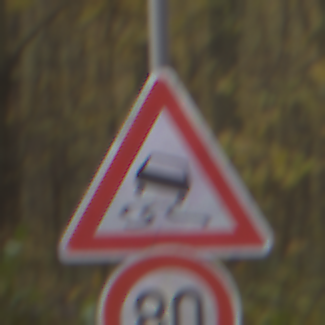
Verkehrszeichen: SchleuderOderRutschgefahr
Zusatzzeichen unten: Geschwindigkeit80
Umgebung: Outdoor, Nature
Tageszeit: MorningAfternoon
Wetter: Overcast
Licht: Natural
Jahreszeit: Autumn
Kontrast: LowContrast